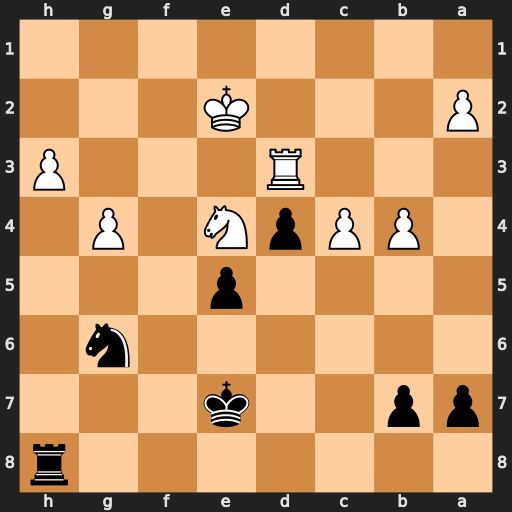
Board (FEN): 7r/pp2k3/6n1/4p3/1PPpN1P1/3R3P/P3K3/8
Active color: b
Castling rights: -
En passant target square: -
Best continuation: Nf4+ Kd2 Nxd3